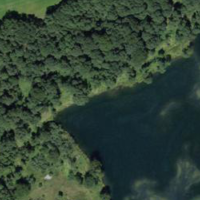
EUNIS habitat code: 14
Species observed at this site:
Phoenicurus ochruros
Anas platyrhynchos
Aythya fuligula
Motacilla cinerea